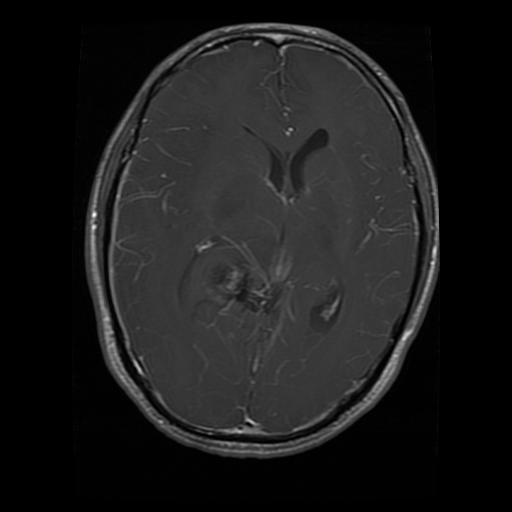
Label: glioma